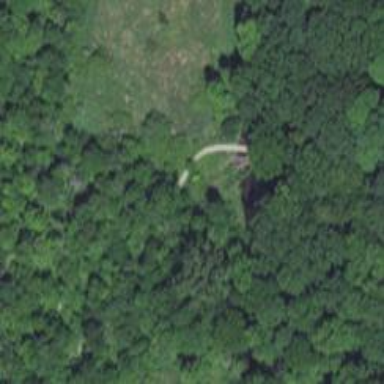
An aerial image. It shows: Path leading to natural surface bridge.